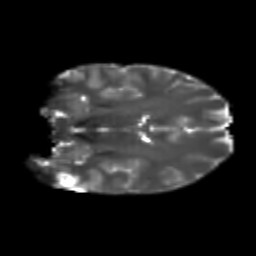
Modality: T2w
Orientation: coronal
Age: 22
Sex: male
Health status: healthy
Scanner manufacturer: philips
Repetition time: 7.519 s
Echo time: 0.08821 s